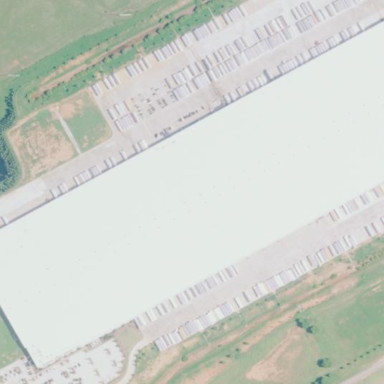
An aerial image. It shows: Industrial area featuring warehouse.